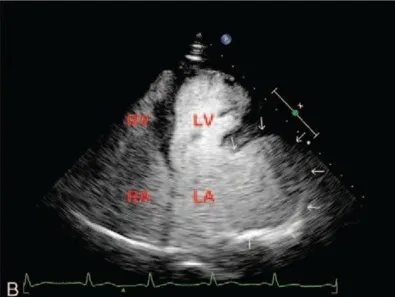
Contrast echocardiograms. Apical 3-chamber.
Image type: radiology (ultrasound)